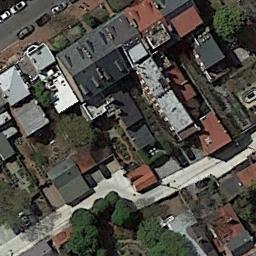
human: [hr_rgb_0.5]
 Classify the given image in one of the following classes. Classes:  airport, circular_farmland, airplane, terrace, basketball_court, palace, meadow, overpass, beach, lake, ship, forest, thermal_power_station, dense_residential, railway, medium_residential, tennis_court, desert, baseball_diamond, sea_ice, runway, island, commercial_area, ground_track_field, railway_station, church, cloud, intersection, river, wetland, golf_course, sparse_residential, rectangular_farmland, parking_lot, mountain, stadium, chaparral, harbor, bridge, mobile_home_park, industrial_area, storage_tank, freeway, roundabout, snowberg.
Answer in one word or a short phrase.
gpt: dense_residential